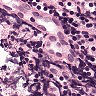
Metastatic tissue present: no